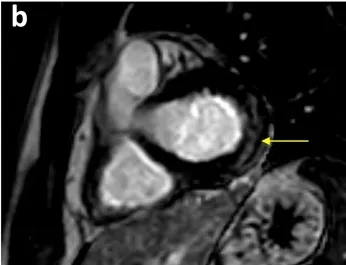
Short Axis views.
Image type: radiology (mri)